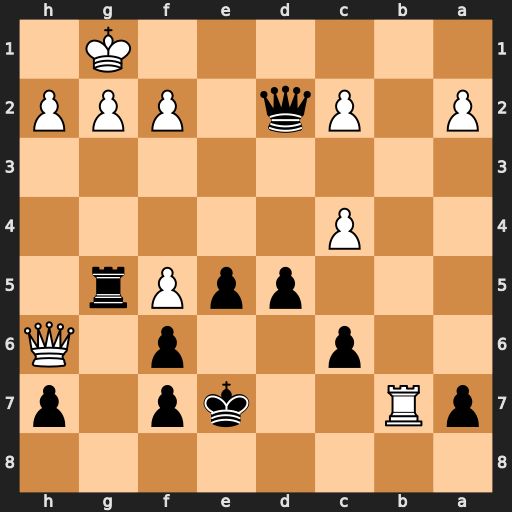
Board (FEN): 8/pR2kp1p/2p2p1Q/3ppPr1/2P5/8/P1Pq1PPP/6K1
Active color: b
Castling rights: -
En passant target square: -
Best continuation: Ke8 Rb8+ Kd7